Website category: movie
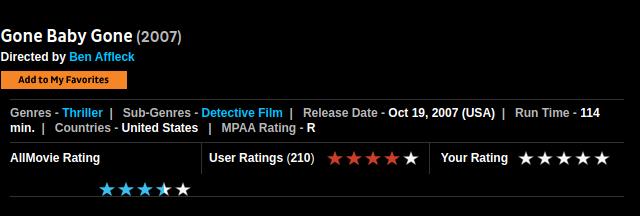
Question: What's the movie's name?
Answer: Gone Baby Gone

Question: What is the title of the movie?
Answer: Gone Baby Gone

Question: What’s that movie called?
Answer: Gone Baby Gone

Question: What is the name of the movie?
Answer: Gone Baby Gone

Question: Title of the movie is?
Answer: Gone Baby Gone

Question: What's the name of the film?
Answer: Gone Baby Gone

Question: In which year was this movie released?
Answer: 2007

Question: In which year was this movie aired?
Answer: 2007

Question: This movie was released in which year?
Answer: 2007

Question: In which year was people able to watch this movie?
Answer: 2007

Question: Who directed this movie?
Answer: Ben Affleck

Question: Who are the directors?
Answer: Ben Affleck

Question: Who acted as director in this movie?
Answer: Ben Affleck

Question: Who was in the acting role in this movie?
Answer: Ben Affleck

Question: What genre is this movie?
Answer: Thriller

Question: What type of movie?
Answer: Thriller

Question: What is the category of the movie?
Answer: Thriller

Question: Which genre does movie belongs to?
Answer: Thriller

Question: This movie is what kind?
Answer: Thriller

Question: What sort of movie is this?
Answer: Thriller

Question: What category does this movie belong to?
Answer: Thriller

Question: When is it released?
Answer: Oct 19, 2007 (USA)

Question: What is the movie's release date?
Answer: Oct 19, 2007 (USA)

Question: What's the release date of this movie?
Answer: Oct 19, 2007 (USA)

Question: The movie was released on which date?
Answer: Oct 19, 2007 (USA)

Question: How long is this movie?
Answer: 114 min.

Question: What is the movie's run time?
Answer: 114 min.

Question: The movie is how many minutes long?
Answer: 114 min.

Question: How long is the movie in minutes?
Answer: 114 min.

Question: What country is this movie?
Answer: United States

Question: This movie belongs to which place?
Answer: United States

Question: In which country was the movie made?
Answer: United States

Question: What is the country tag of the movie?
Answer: United States

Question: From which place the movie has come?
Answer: United States